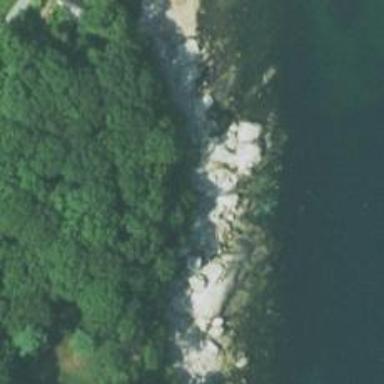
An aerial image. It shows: Natural cliff.